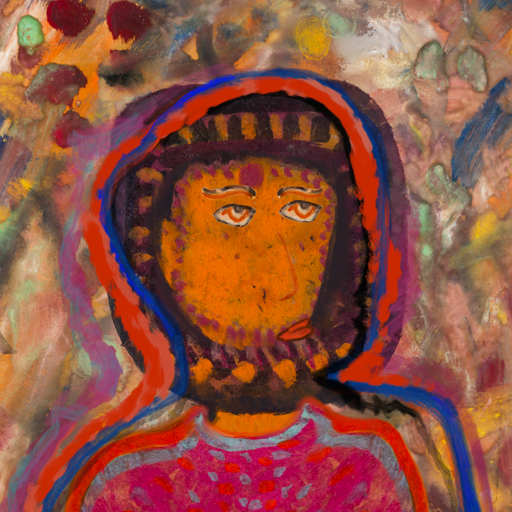
Background: Mother_And_Son_Mother, Head And Neck Side: Doll_w_Hair, Face Side: Experience, Bust: Sisters, Hair Side: Experience, Head Accessory: Blank, Second Necklace: Blank, Necklace: Blank, Baby: Blank